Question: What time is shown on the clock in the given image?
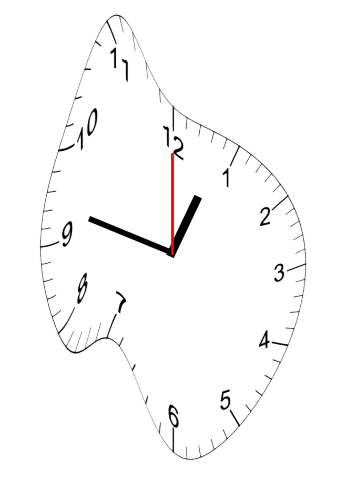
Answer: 12:47:00